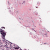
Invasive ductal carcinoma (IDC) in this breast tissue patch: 0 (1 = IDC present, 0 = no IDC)